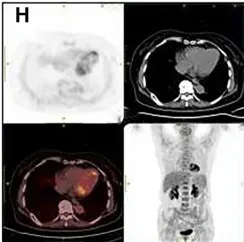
(H) After 4 cycles of R-CHOP treatment, the left ventricle mass had almost complete regression and the FDG uptake of the left ventricular had returned to normal levels.
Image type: radiology (pet)